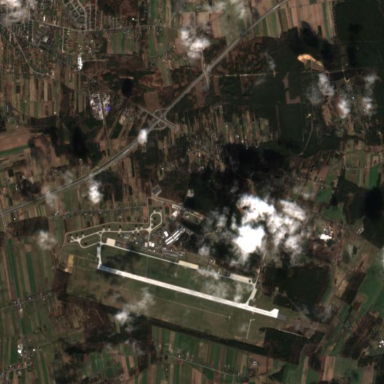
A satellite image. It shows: Military aerodrome surrounded by fence.